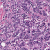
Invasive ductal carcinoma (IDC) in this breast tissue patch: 1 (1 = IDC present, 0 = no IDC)